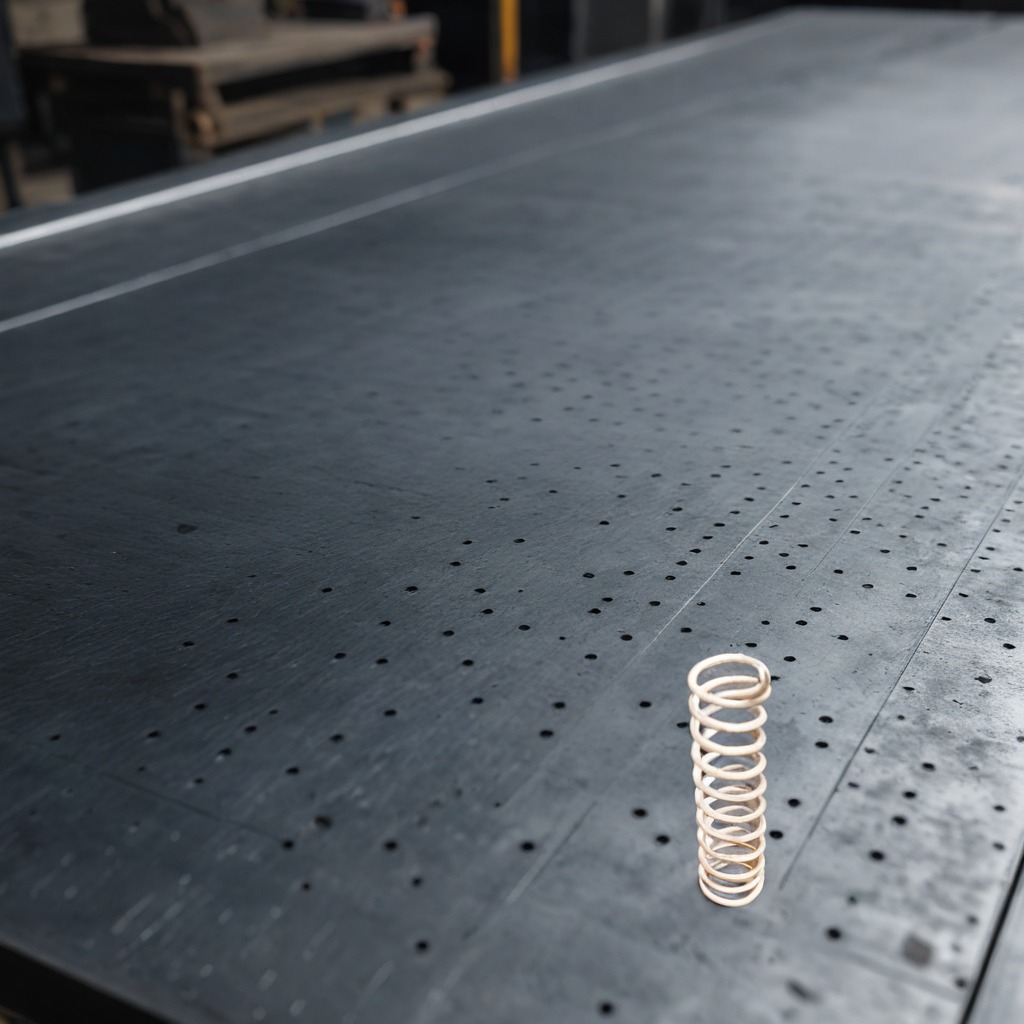
A coiled metal spring is lying on the cold steel table in a mining workshop.